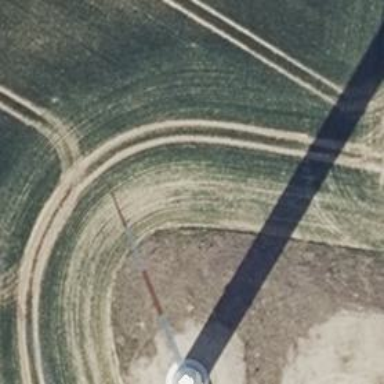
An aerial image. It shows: Wind generator of the horizontal axis type made by Vestas.